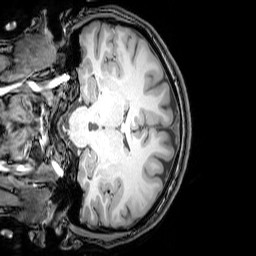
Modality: T1w
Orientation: coronal
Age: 26
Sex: female
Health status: healthy
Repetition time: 0.081 s
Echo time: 0.037 s